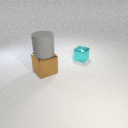
large brown metal cube below large gray rubber cylinder